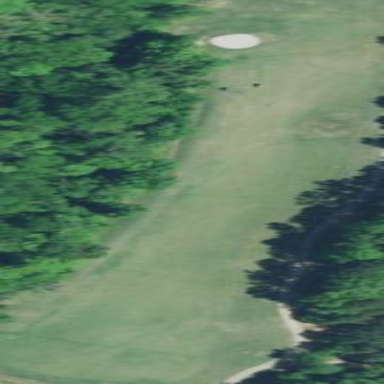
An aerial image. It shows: Grassy area designated as golf fairway.